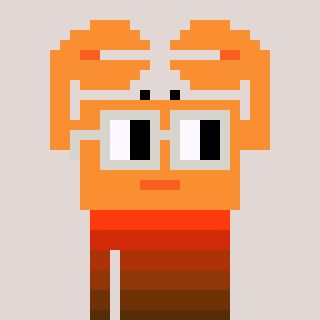
a pixel art character with square light gray glasses, a crab-shaped head and a slimegreen-colored body on a warm background